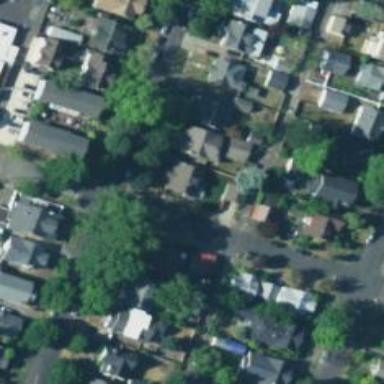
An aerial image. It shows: Alley classified as service road.